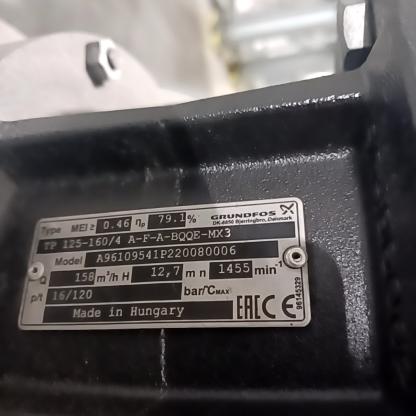
Klasa: tabliczka-znamionowa